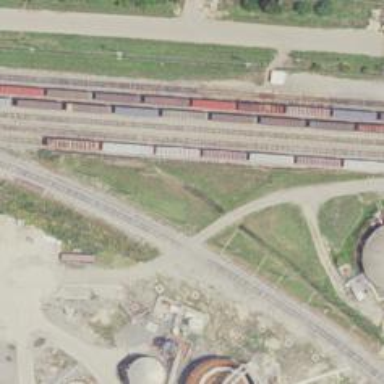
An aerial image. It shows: Rail spur service.